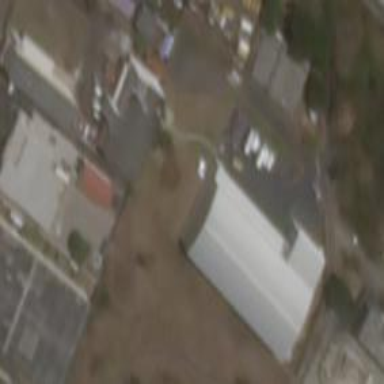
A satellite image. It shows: Industrial building.